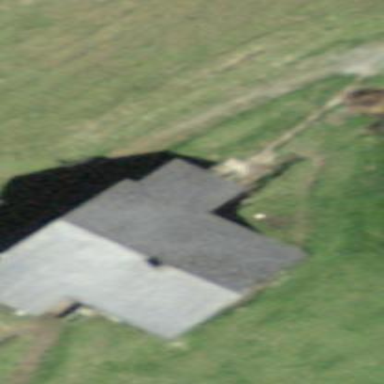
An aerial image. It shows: Cabin is depicted in the image.